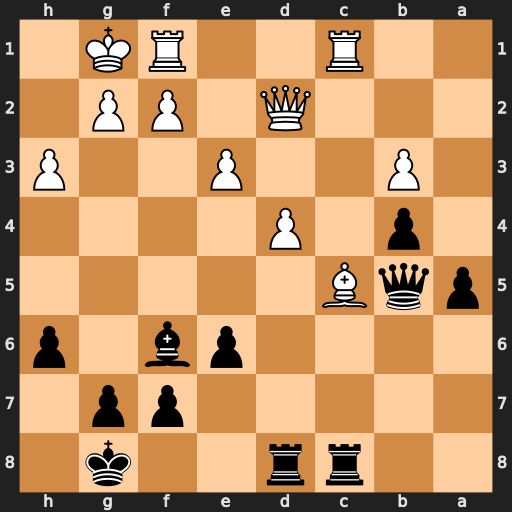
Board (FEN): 2rr2k1/5pp1/4pb1p/pqB5/1p1P4/1P2P2P/3Q1PP1/2R2RK1
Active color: b
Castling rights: -
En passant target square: -
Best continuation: Rxc5 Rxc5 Qxc5